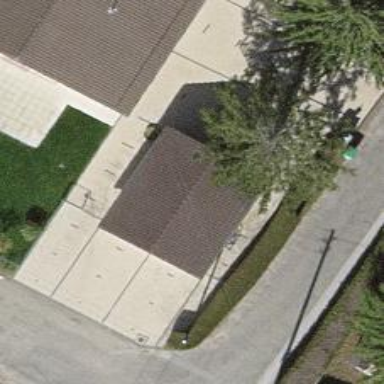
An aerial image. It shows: Garage.